Question: I got following error and i can't find any reason for this. I have view in correct folder as well.
'''
The resource cannot be found.
Description: HTTP 404. The resource you are looking for (or one of its dependencies) could have been removed, had its name changed, or is temporarily unavailable. Please review the following URL and make sure that it is spelled correctly.
Requested URL: /Account/GetUsers
'''
My controller class code as below: i'm trying to get list of users in database and display.
'''
public class AccountController : Controller
{
[AllowAnonymous]
[HttpPost]
public ActionResult GetUsers()
{
var availableProfiles = ProfileManager.GetAllProfiles(ProfileAuthenticationOption.All);
// havent implement yet...
return View();
}
}
'''
My view is as below:
'''
@model IEnumerable<LibraryManagementWeb.Models.StaffModel>
@{
ViewBag.Title = "GetUsers";
Layout = "~/Views/Shared/_Layout.cshtml";
}
<div class="row">
<div class="col-lg-12">
<div class="box">
<div class="box-header" data-original-title="">
<h2>
<i class="icon-user"></i>
<span class="break"></span>
Staff user Details
</h2>
<div class="box-icon">
</div>
</div>
<div class="box-content">
<fieldset class="col-sm-12">
<legend></legend>
<a href="@Url.Action("RegisterStaf", "Account")" class="btn btn-success"><i class="icon-zoom-in "></i> <span>Add</span></a>
</fieldset>
</div>
</div>
</div>
</div>
@section Scripts {
@Scripts.Render("~/bundles/jqueryval")
}
'''
my folder hierarchy as below:

I call this view in my '_layout.cshtml' as follows:
'''
@if (User.IsInRole("Admin"))
{
<li><a href="@Url.Action("GetUsers", "Account")"><i class="icon-user"></i><span class="hidden-sm">User Management</span></a></li>
}
'''
What can be the reason for this?
My route details are as follows:
'''
public class RouteConfig
{
public static void RegisterRoutes(RouteCollection routes)
{
routes.IgnoreRoute("{resource}.axd/{*pathInfo}");
routes.MapRoute(
name: "Default",
url: "{controller}/{action}/{id}",
defaults: new { controller = "Home", action = "Index", id = UrlParameter.Optional }
);
}
}
'''
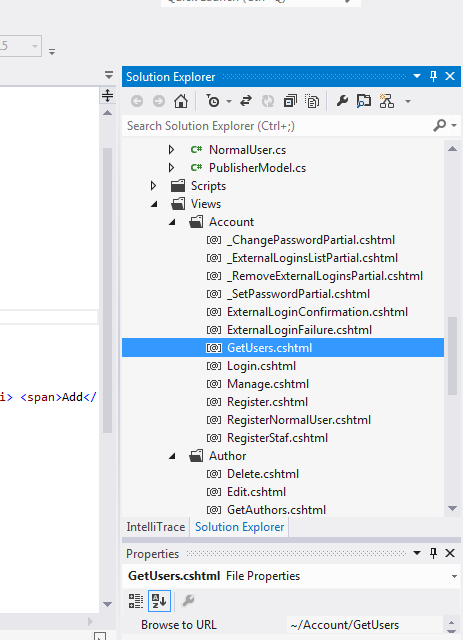
Answer: I suspect I know what your problem is. In this code:
'''
public class AccountController : Controller
{
[AllowAnonymous]
[HttpPost]
public ActionResult GetUsers()
{
var availableProfiles = ProfileManager.GetAllProfiles(ProfileAuthenticationOption.All);
// havent implement yet...
return View();
}
}
'''
Note the '[HttpPost]' attribute. This causes that action method only to match when the page is submitted via 'POST' - it won't match for 'GET' requests. If you do not have a corresponding action method which accepts 'GET' requests, you will get the 404 error.
From what you have in the method, it doesn't look like you need the '[HttpPost]' at all, anyway. Try removing that attribute, and try again.